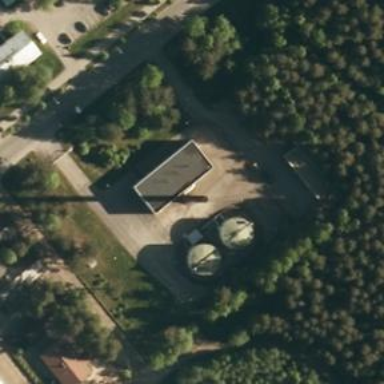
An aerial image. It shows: Generator is pictured.